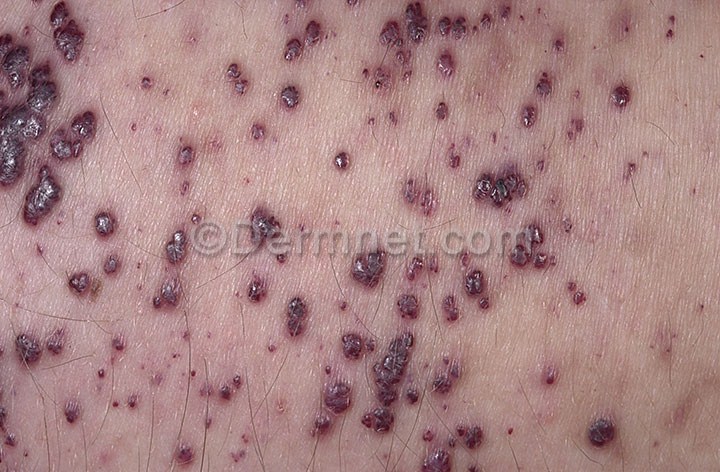
Disease: Vascular Tumors